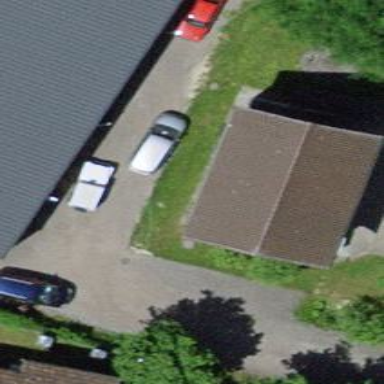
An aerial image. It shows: Service building.